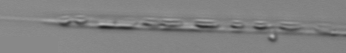
Label: Rhizosolenia